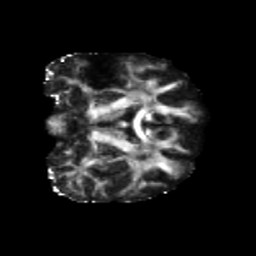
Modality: FA
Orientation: coronal
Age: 59
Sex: female
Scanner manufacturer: siemens
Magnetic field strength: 3 T
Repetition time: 5.47 s
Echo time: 0.0854 s